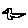
Label: bird